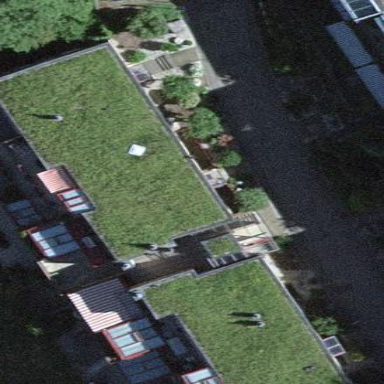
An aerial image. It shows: Residential building.